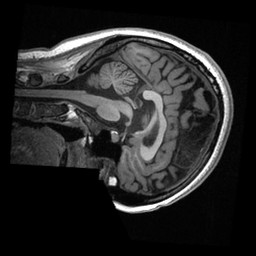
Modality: T1w
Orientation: sagittal
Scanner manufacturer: ge
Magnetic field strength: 3 T
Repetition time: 0.007672 s
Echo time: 0.002936 s